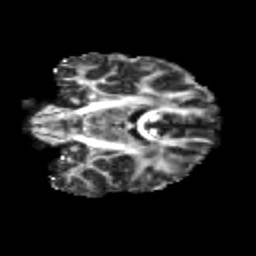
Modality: FA
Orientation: coronal
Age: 23
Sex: male
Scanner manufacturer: siemens
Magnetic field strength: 3 T
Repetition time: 3.5 s
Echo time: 0.113 s